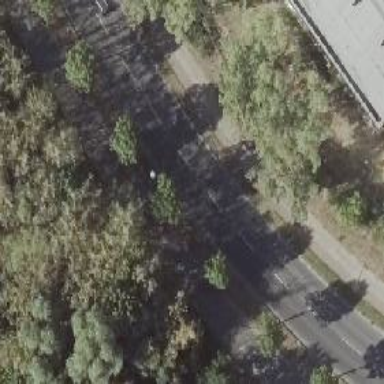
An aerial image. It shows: Secondary road with asphalt surface. It features separate sidewalks on both sides and lane markings.